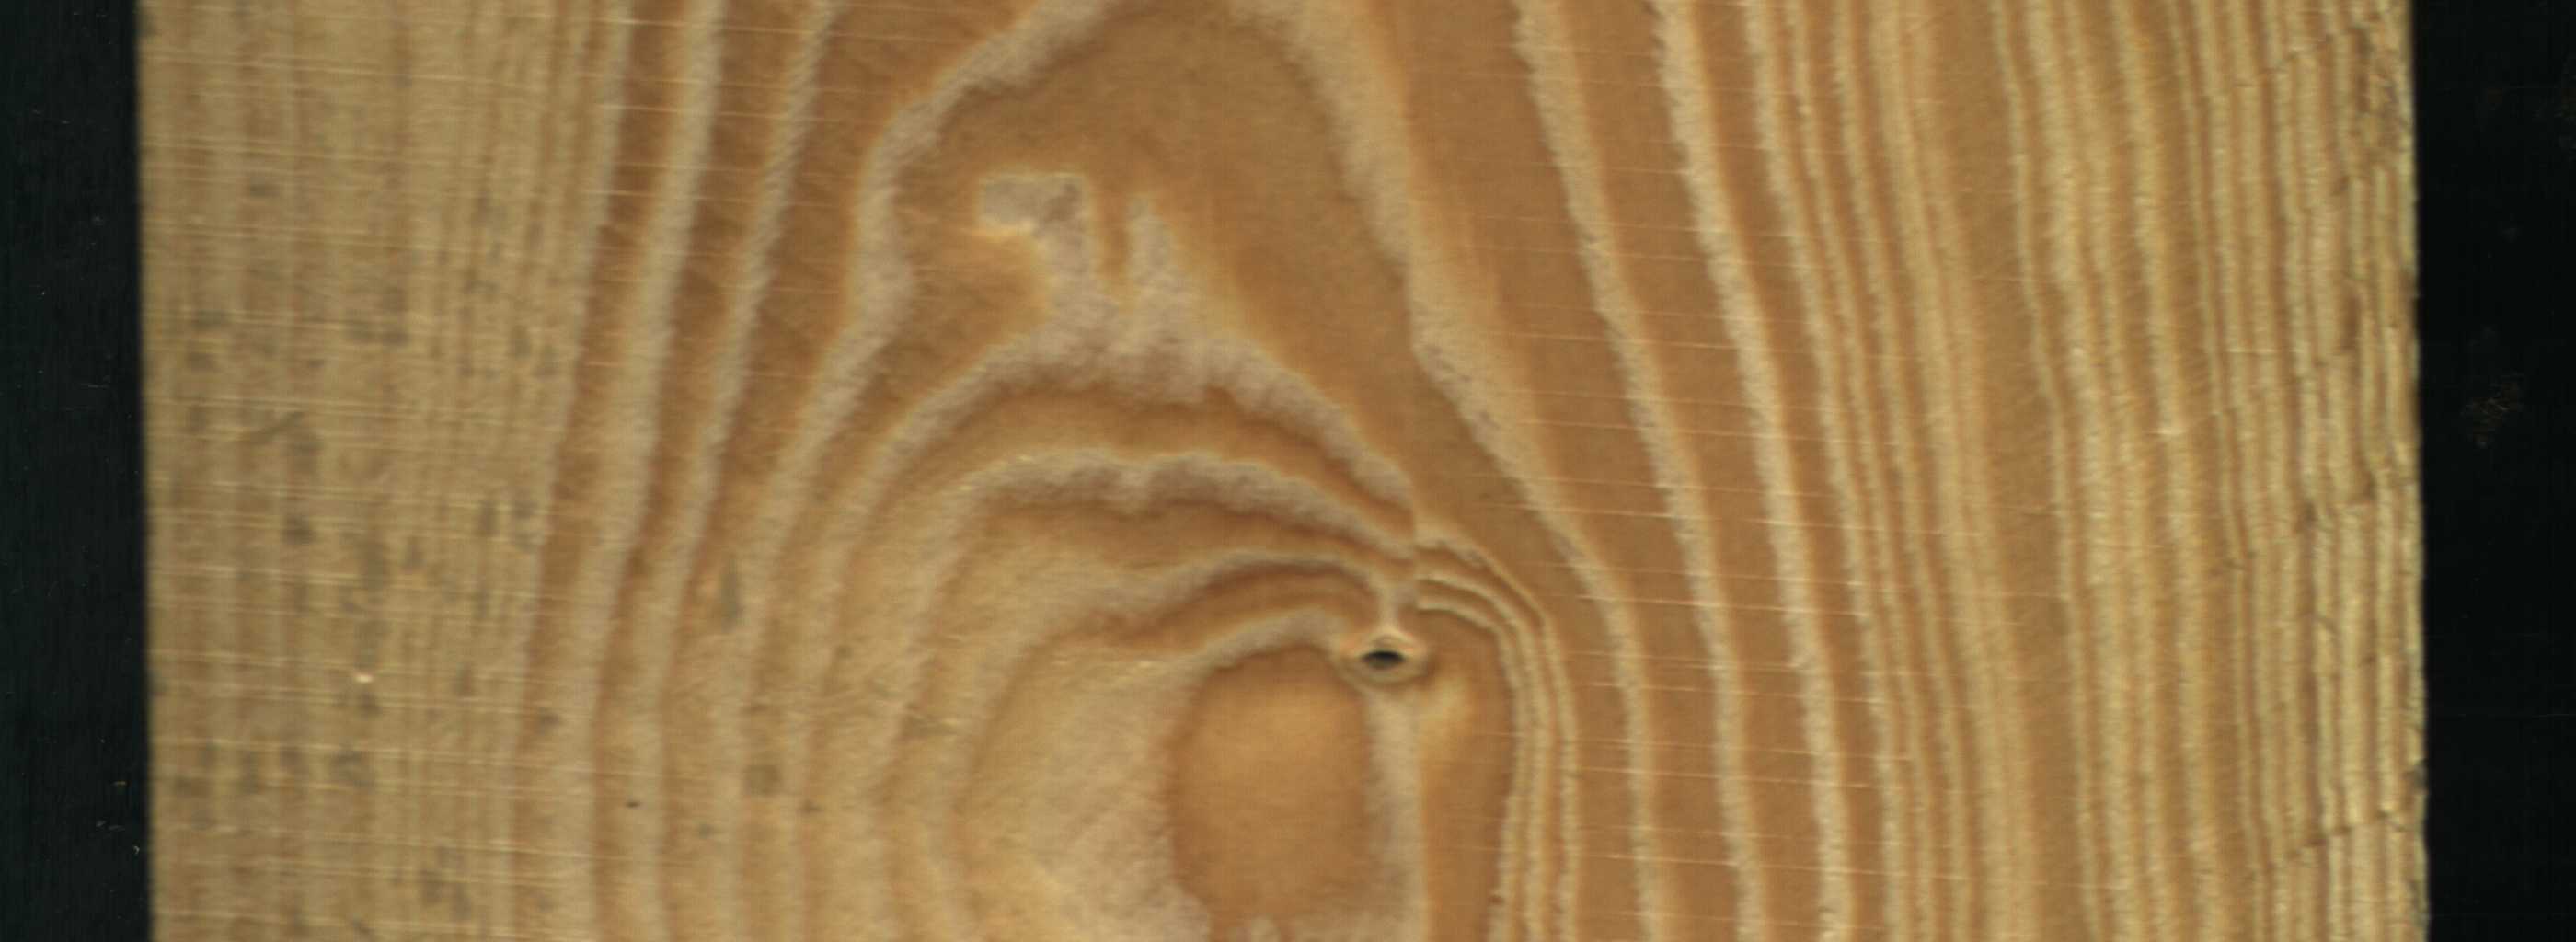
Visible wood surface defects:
Dead_Knot